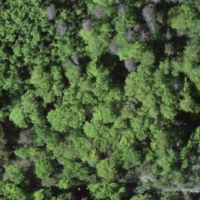
EUNIS habitat code: 41
Species observed at this site:
Limax cinereoniger
Mercurialis perennis